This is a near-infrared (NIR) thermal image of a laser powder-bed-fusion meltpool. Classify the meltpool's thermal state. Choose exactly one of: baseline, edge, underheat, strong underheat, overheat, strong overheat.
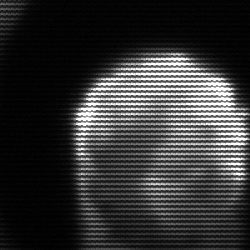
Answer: edge